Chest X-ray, PA view. Patient: 87 years old, sex M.
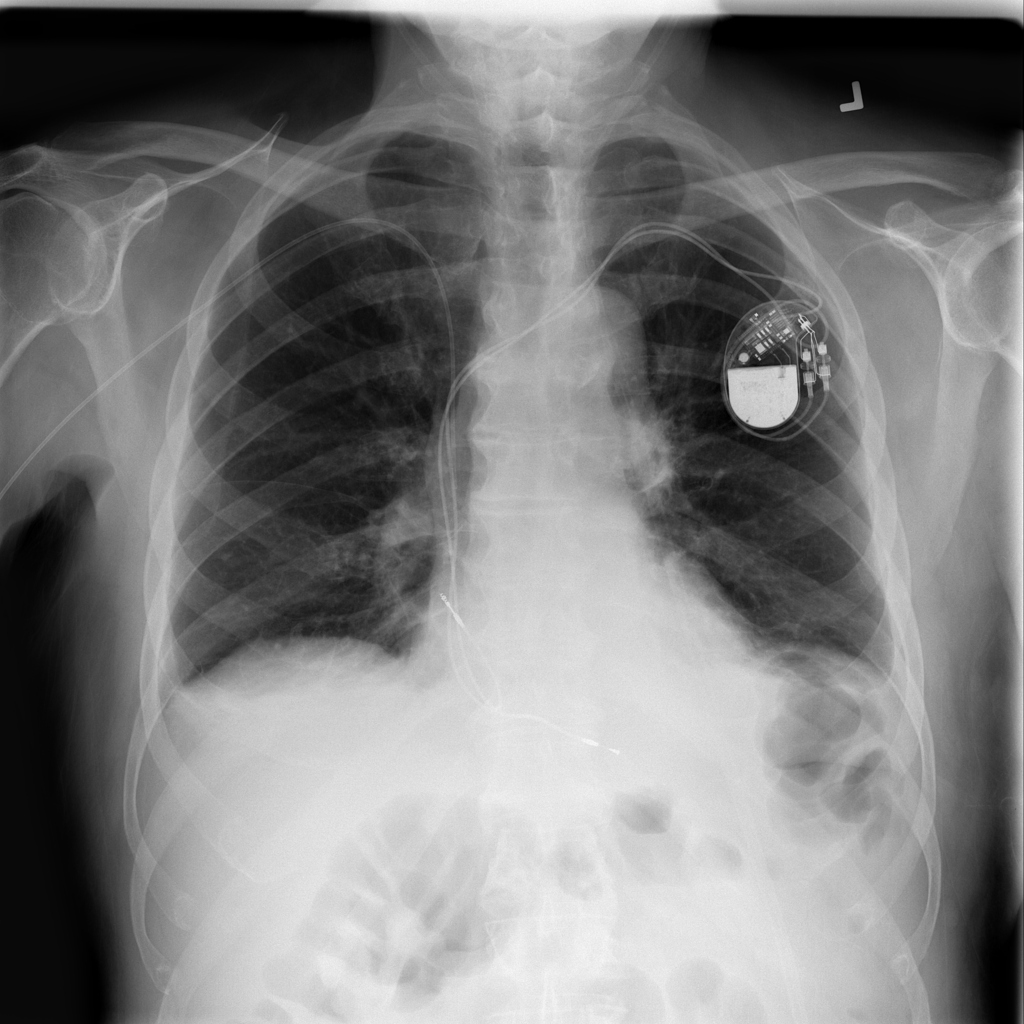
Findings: No Finding